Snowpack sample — Loveland Pass, Silver Plume, Colorado, USA (2/11/26, 12:00 PM MST)
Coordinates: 39.663, -105.886
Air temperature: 35 °F
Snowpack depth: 82 cm
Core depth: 10 cm
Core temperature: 15.8 °F
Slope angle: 13°, slope face: 12°
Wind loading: high
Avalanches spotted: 1
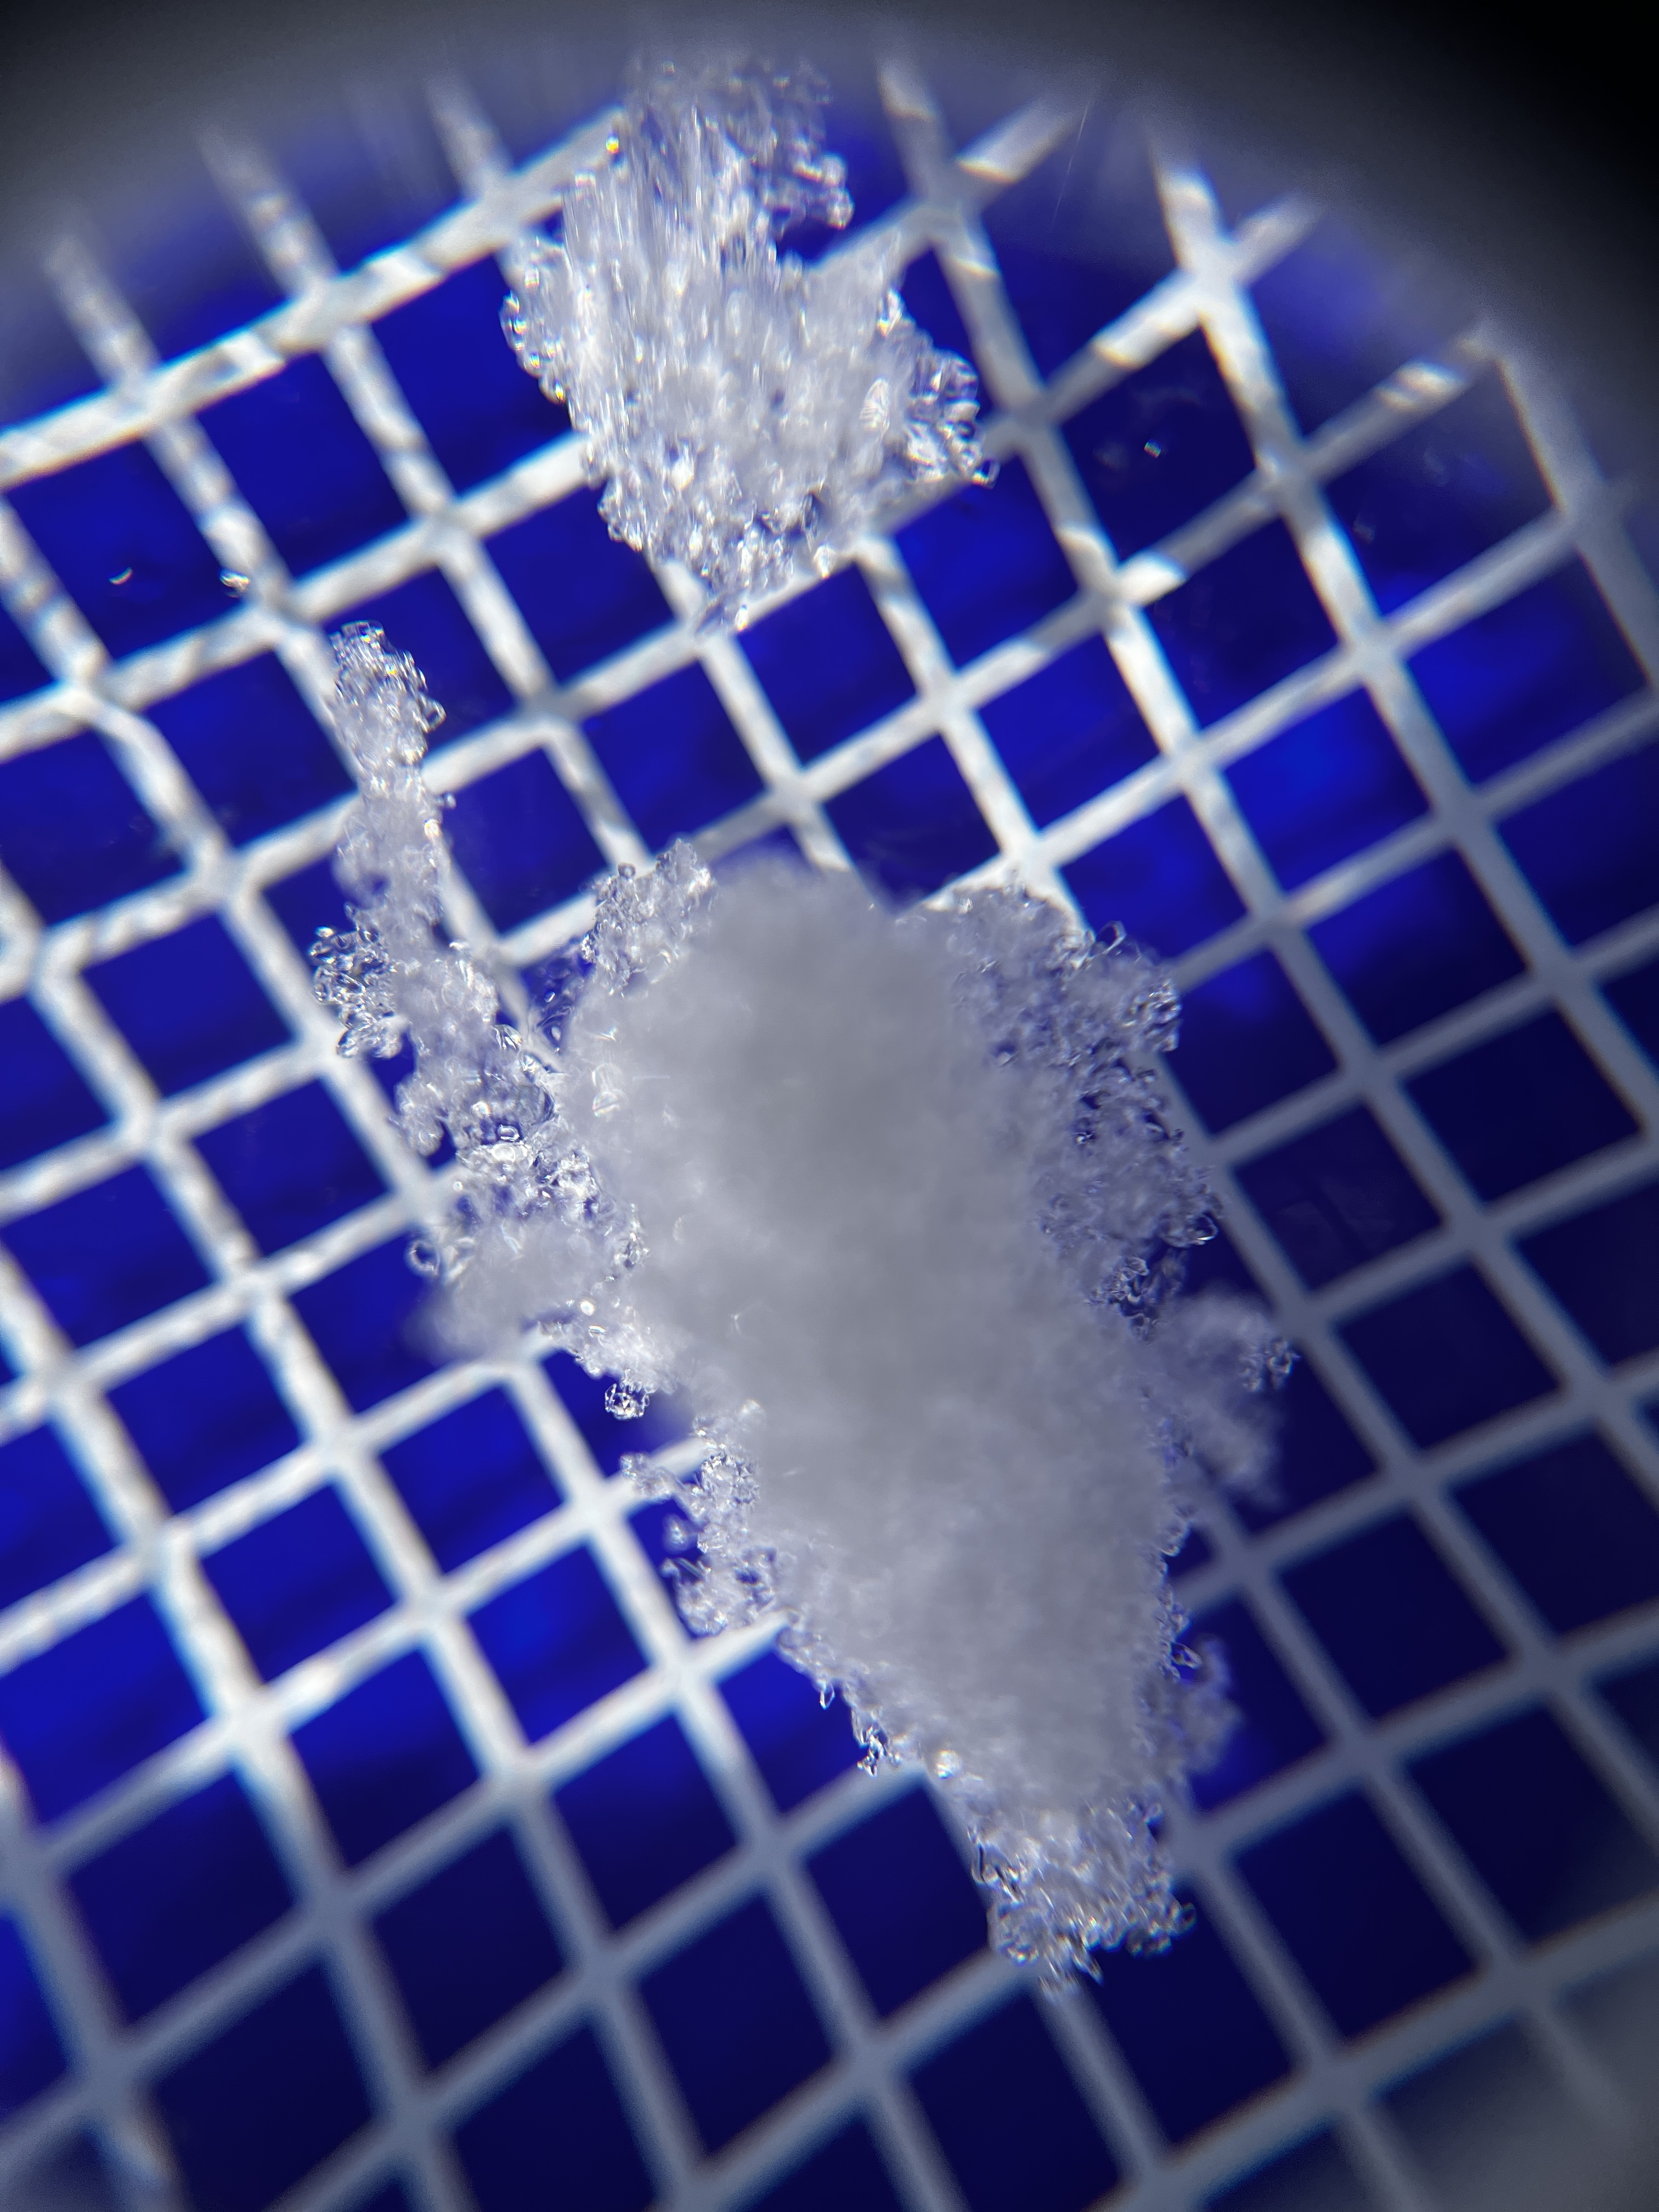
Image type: magnified_profile
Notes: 1 small avalanche spotted on the north side of the bowl, lots of wind loading